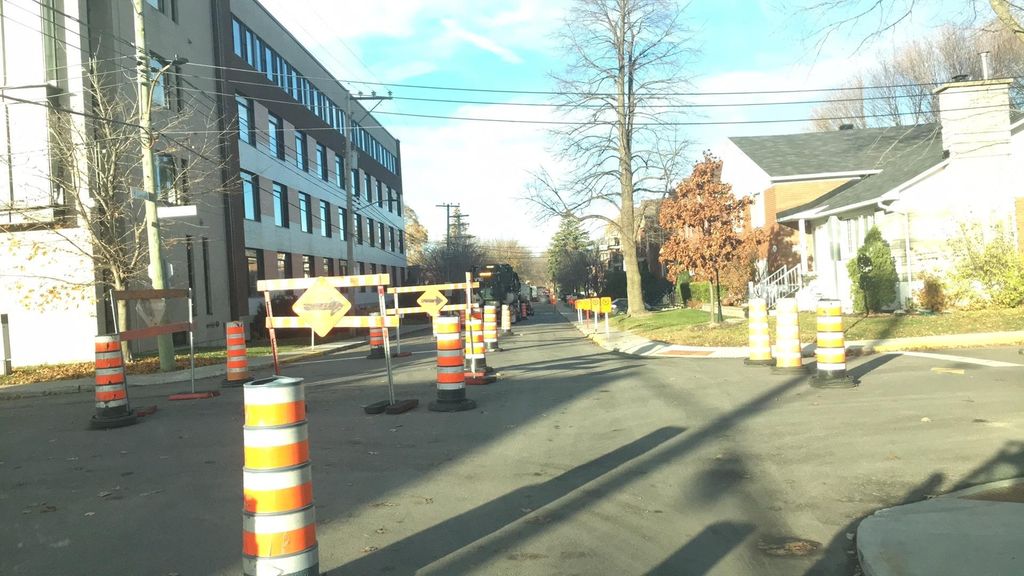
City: montreal